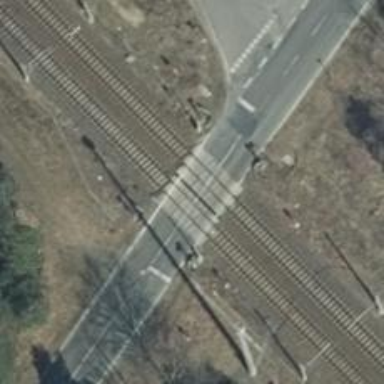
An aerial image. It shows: Railway signal.